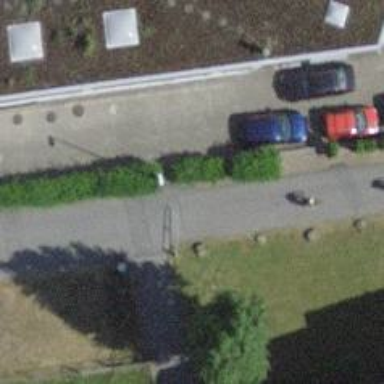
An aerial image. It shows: Swing gate.